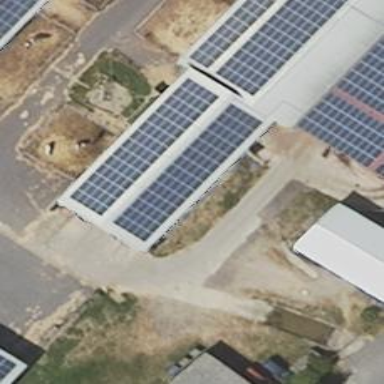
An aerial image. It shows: Small solar photovoltaic panel generator is producing electricity.